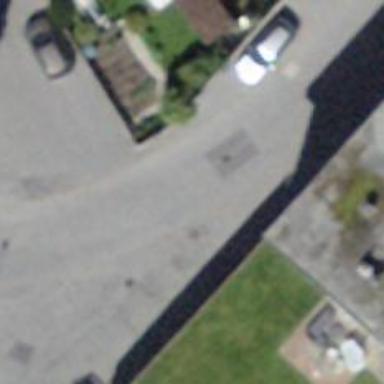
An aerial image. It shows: Residential road with asphalt surface. There is sidewalk on the left side.